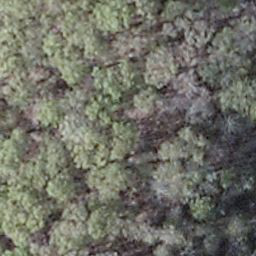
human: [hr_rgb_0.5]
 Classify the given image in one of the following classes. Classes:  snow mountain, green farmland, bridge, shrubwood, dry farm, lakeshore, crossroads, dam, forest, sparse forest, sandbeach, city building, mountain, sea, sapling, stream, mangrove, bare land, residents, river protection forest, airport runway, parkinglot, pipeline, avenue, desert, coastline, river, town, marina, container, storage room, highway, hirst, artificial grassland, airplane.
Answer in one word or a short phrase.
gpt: shrubwood